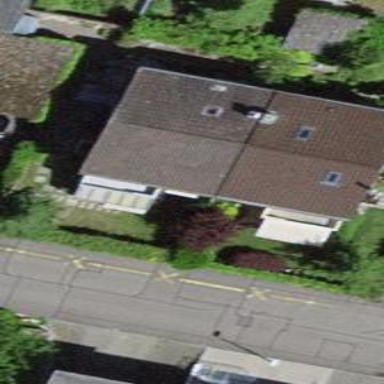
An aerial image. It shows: Semi-detached house.